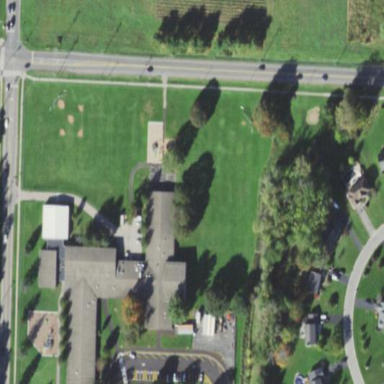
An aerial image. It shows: School building.